Interaction volume radius: 5 \u00c5
Interaction volume height: 15 \u00c5
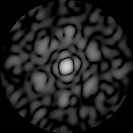
Disorder parameter: 0.743